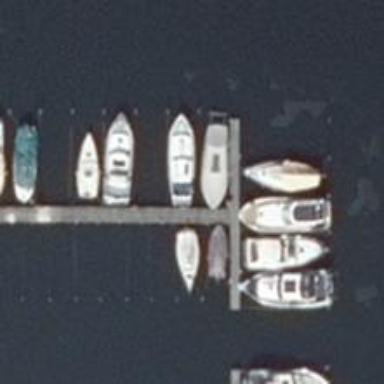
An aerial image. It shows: Man-made pier.